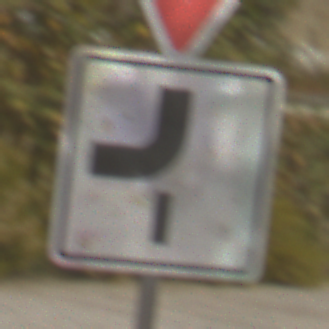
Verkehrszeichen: VerlaufVorfahrtsstrasse7
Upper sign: VorfahrtGewaehren
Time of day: MorningAfternoon
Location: Outdoor (Suburban)
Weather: PartlyCloudy
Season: NotSpecified
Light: Natural